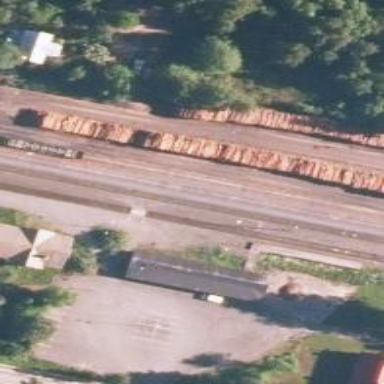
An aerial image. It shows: Railway crossing with saltire marking.